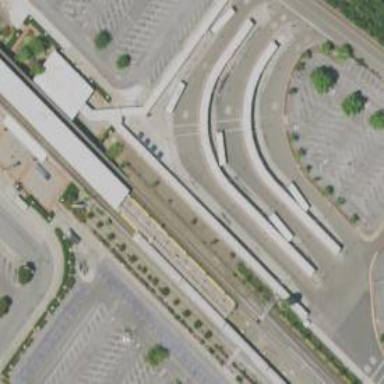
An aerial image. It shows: Busway road.